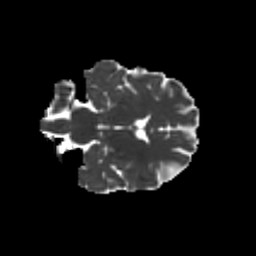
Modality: MD
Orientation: coronal
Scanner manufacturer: siemens
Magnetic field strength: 3 T
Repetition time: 9.2 s
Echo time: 0.084 s